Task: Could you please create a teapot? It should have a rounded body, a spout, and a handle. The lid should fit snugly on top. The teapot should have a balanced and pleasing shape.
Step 143:
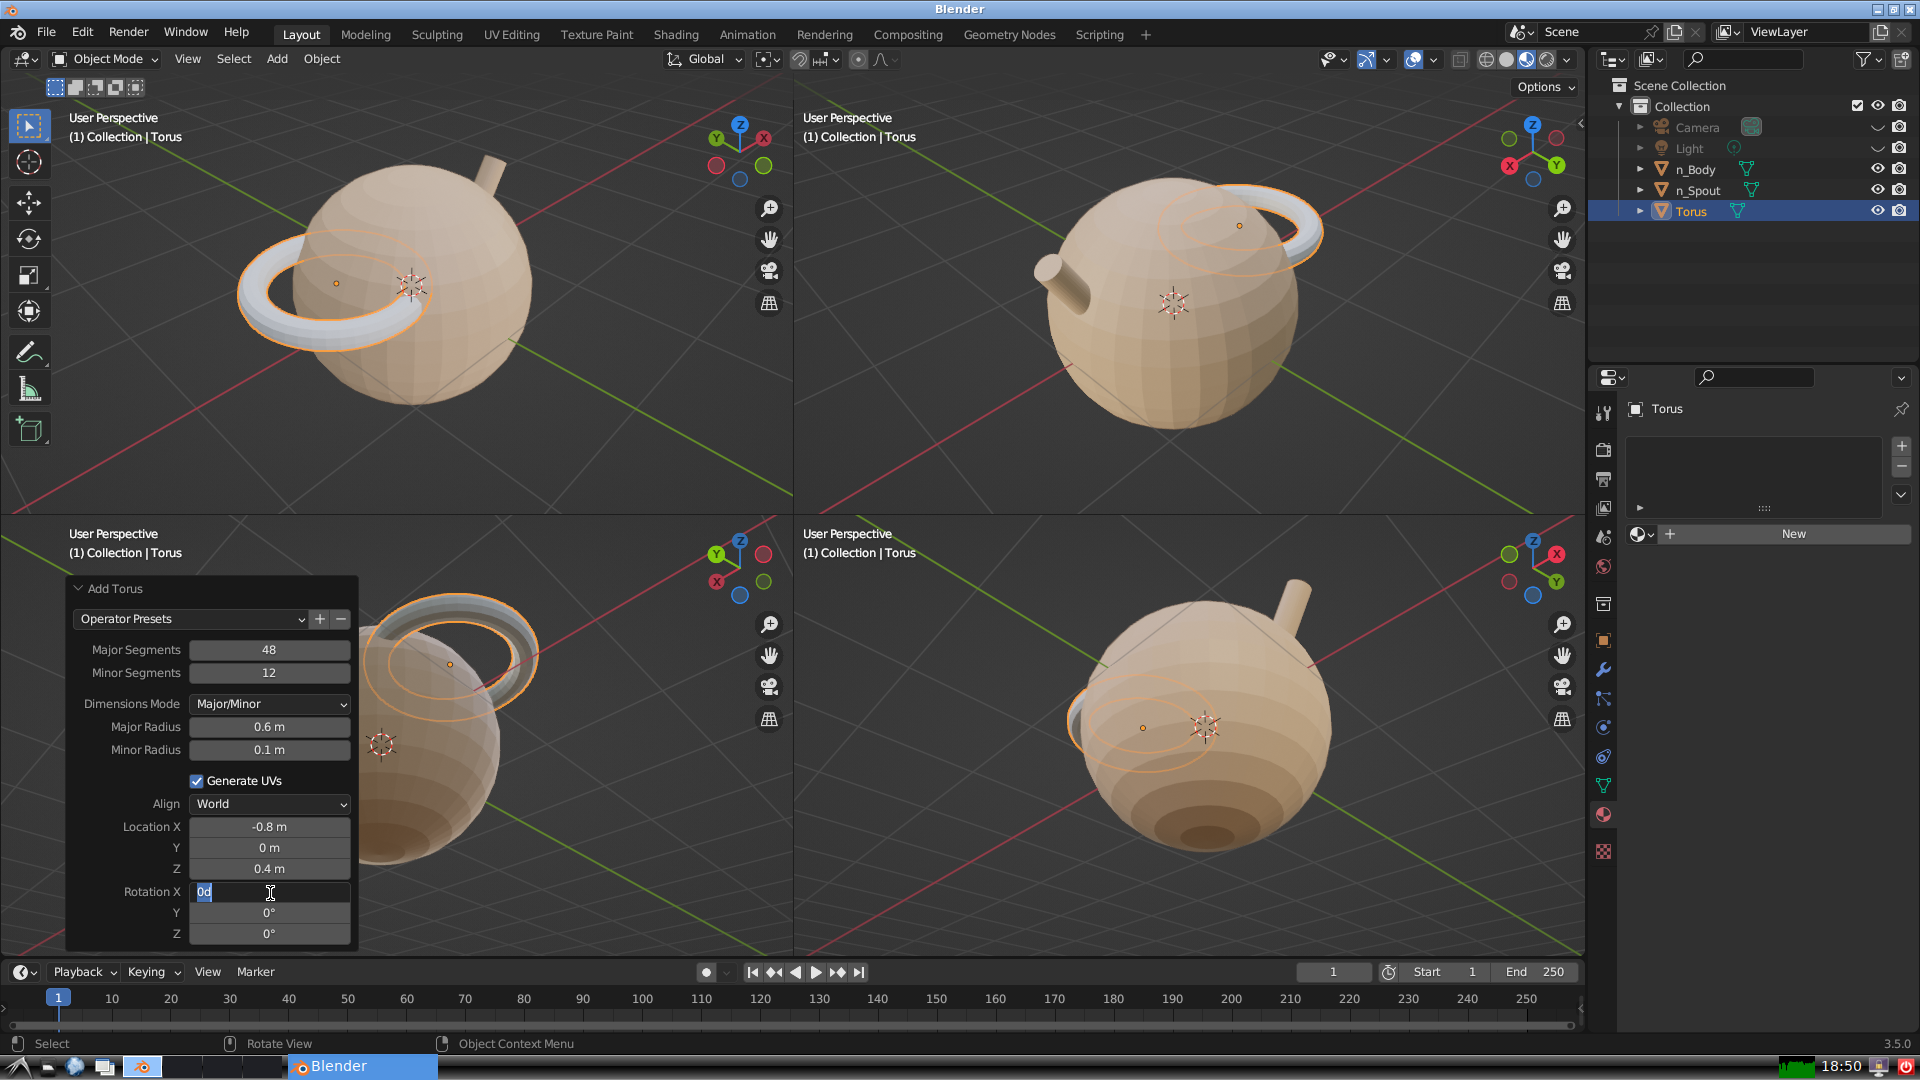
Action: input_text: 90.0